【题型】选择题　【知识点】平面几何　【难度】medium
某同学对如下的问题进行探究. 如图，在 \( \triangle ABC \) 中，\( AB = AC \)，点 \( E \)、\( F \) 在边 \( BC \) 上，\( \angle EAF = \angle B \). 由上述条件该同学得到以下两个结论：

\textcircled{1}\( EF \cdot CE = AE^2 \)；\textcircled{2} \( BF \cdot CE = AC^2 \).

对于结论\textcircled{1}和\textcircled{2}下列说法正确的是（\ \ ）

A. \textcircled{1}错误，\textcircled{2}正确 \quad B. \textcircled{1}正确，\textcircled{2}错误 \quad C. \textcircled{1}和\textcircled{2}都正确 \quad D. \textcircled{1}和\textcircled{2}都错误

【分析】证明 \( \triangle AEF \backsim \triangle CEA \)，对应边成比例，即可判断\textcircled{1}正确；然后证明 \( \triangle AEF \backsim \triangle BAF \)，得 \( \frac{AE}{AB} = \frac{AF}{BF} \)，所以 \( AB = \frac{AE \cdot BF}{AF} \)，由 \( \triangle AEF \backsim \triangle CEA \)，得 \( AC = \frac{CE \cdot AF}{AE} \)，根据 \( AB = AC \)，即可判断\textcircled{2}正确.
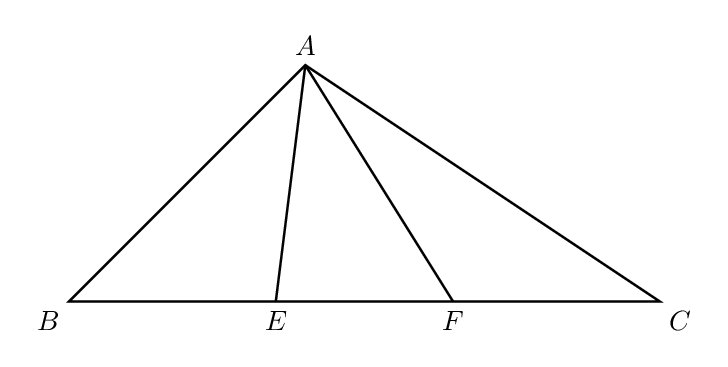
【解答】
【解答】解：\( \because AB = AC \),

\(
\therefore \angle B = \angle C,
\)

\(
\because \angle EAF = \angle B,
\)

\(
\therefore \angle EAF = \angle C,
\)

\(
\because \angle AEF = \angle CEA,
\)

\(
\therefore \triangle AEF \backsim \triangle CEA,
\)

\(
\therefore \frac{AE}{CE} = \frac{AF}{AC} = \frac{EF}{AE},
\)

\(
\therefore AE^2 = EF \cdot CE \text{，故 \textcircled{1}正确；}
\)

\(
\because \angle EAF = \angle B,\ \angle AFE = \angle BFA,
\)

\(
\therefore \triangle AEF \backsim \triangle BAF,
\)

\(
\therefore \frac{AE}{AB} = \frac{AF}{BF},
\)

\(
\therefore AB = \frac{AE \cdot BF}{AF},
\)

\(
\because \triangle AEF \backsim \triangle CEA,
\)

\(
\therefore \frac{AE}{CE} = \frac{AF}{AC},
\)

\(
\therefore AC = \frac{CE \cdot AF}{AE},
\)

\(
\therefore AB \cdot AC = \frac{AE \cdot BF}{AF} \cdot \frac{CE \cdot AF}{AE} = BF \cdot CE,
\)

\(
\because AB = AC,
\)

\(
\therefore BF \cdot CE = AC^2 \text{，故 \textcircled{2} 正确，}
\)

\(
\therefore \text{结论\textcircled{1} 和 \textcircled{2} 都正确，}
\)

故选：\( C \ \).